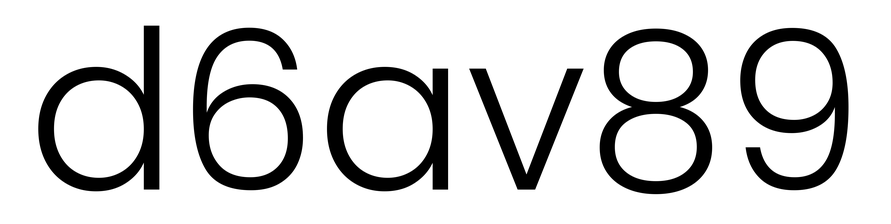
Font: Poppins-Light